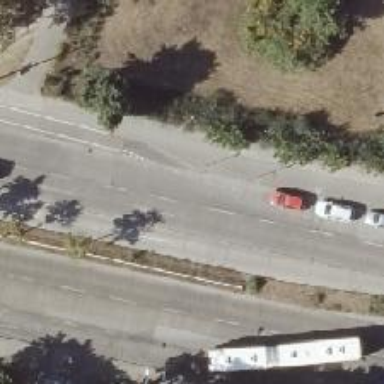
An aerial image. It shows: Cycleway with asphalt surface and separate sidewalk.